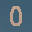
Label: 0